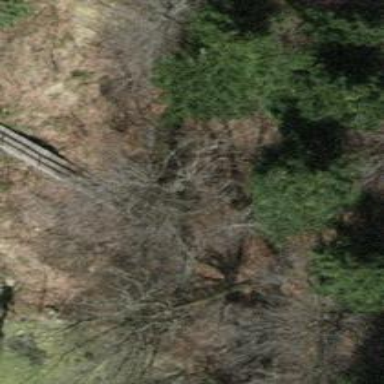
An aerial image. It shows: Path on bridge.